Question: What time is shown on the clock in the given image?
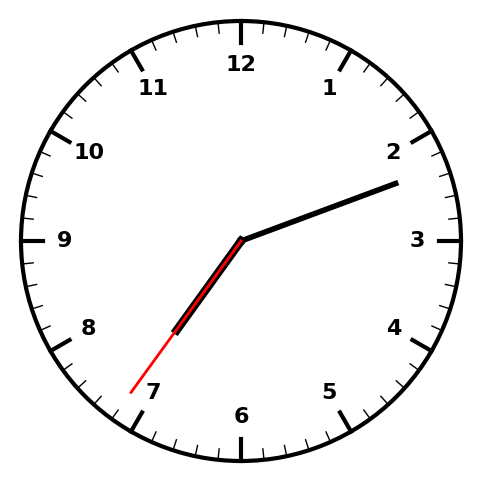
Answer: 07:11:36